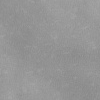
Atmospheric dust classification: dusty